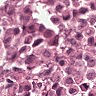
Metastatic tissue present: yes